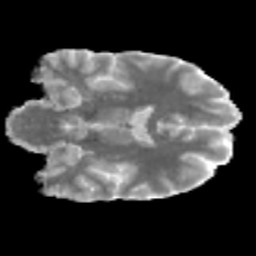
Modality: MD
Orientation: coronal
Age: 46
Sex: male
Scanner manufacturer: ge
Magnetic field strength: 3 T
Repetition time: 3.65 s
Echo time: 0.0807 s